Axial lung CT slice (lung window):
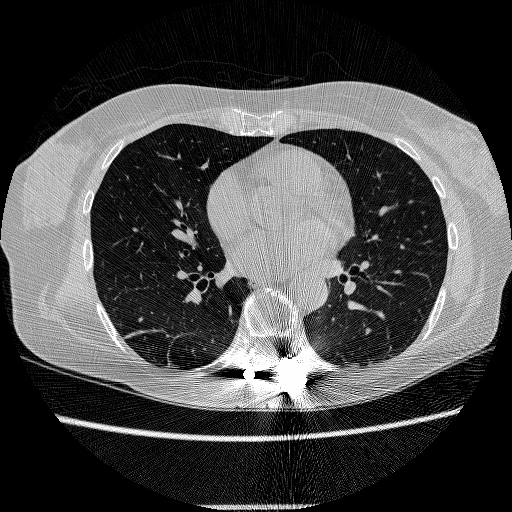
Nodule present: no